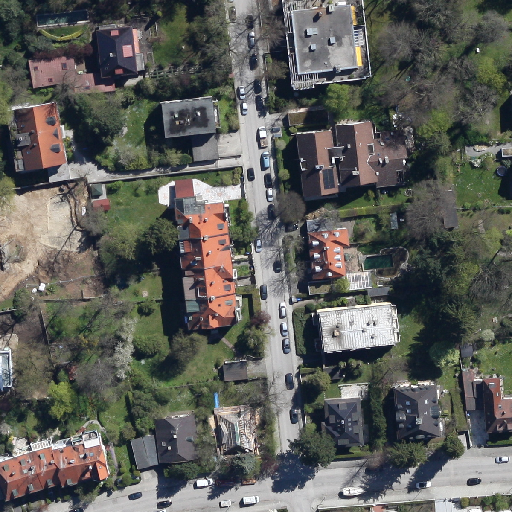
Referring expression: road